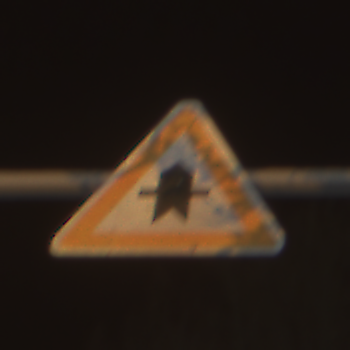
Verkehrszeichen: Vorfahrt
Umgebung: Outdoor, Urban
Tageszeit: Night
Wetter: Clear
Licht: Artificial
Jahreszeit: NotSpecified
Kontrast: HighContrast